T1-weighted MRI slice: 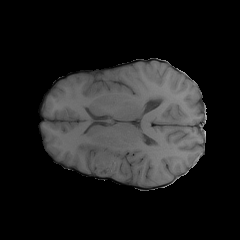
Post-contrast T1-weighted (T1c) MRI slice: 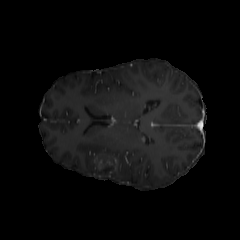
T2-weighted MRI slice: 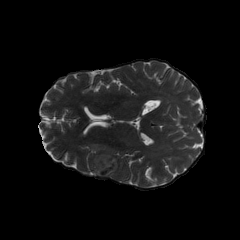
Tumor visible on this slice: yes